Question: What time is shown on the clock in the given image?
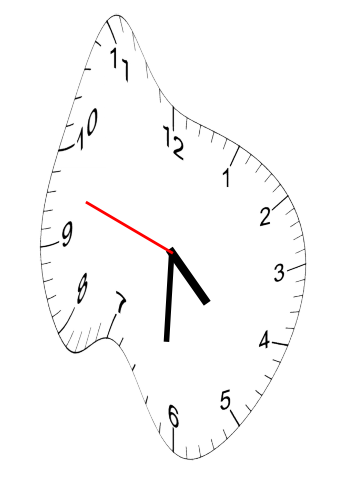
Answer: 04:30:48